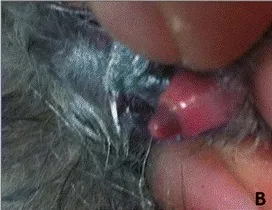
Underdeveloped penis.
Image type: medical_photograph (other_medical_photograph)